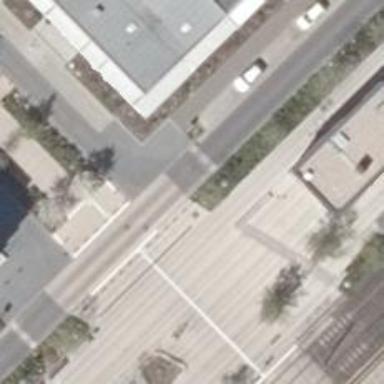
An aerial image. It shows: Traffic calming table.